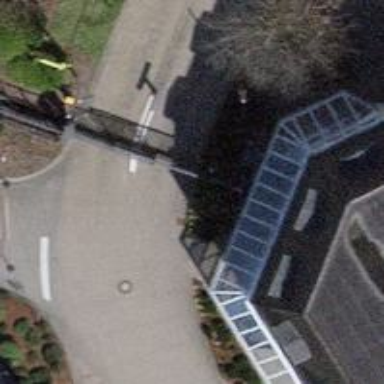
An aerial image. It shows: Gate.